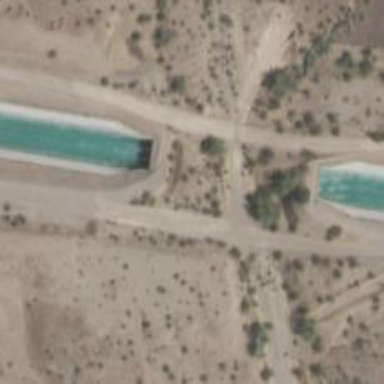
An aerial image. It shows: Culvert tunnel carrying water for canal.